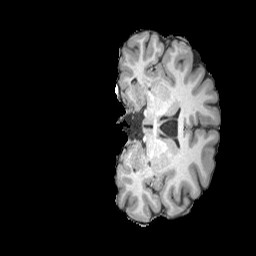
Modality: T1w
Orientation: coronal
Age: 22
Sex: male
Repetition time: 2.3 s
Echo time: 0.0226 s